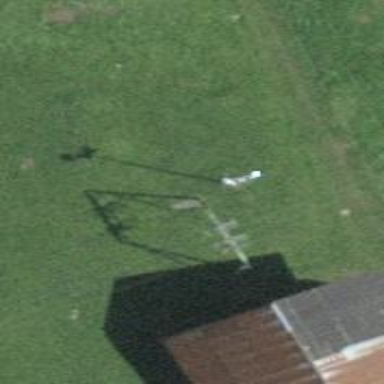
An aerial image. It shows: Pylon for aerialway.